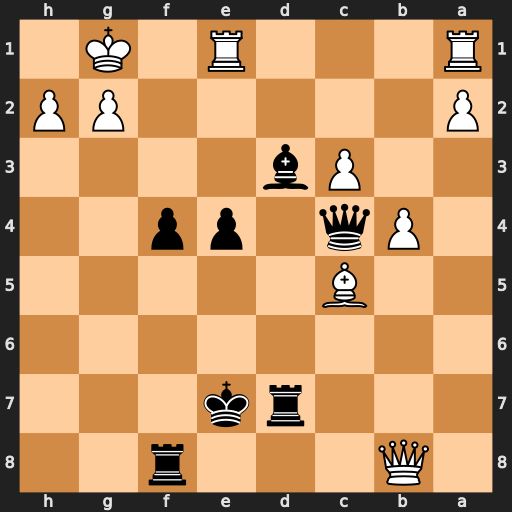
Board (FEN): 1Q3r2/3rk3/8/2B5/1Pq1pp2/2Pb4/P5PP/R3R1K1
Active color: b
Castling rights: -
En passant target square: -
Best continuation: Qxc5+ bxc5 Rxb8